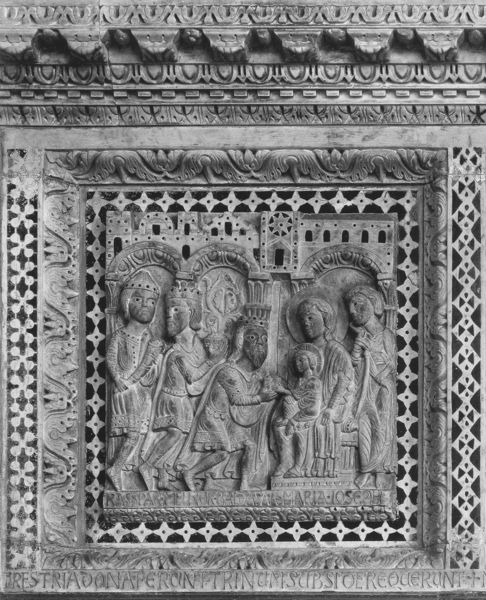
Titel: Kanzel
Standort: Florenz, S. Leonardo in Arcetri (EU - I - Toskana)
Schlagwörter: stein, borte, relief, bogen, rand, könig, verzierung, steinmetz, foto, bögen, stern, photo, christus, jesus, mittelalter, könige, heilig, maria, josef, joseph, verziehrung, latein, sarkophag, heilige drei könige